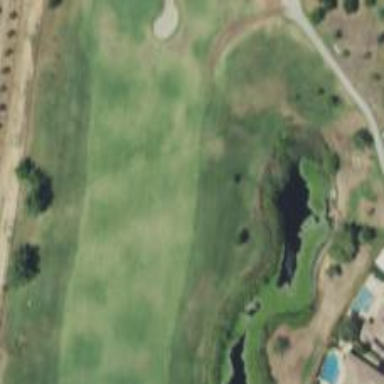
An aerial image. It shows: Water hazard on golf course.